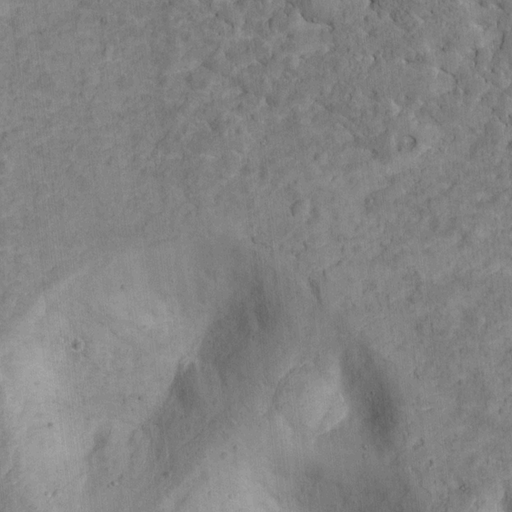
Classes present: Background